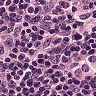
Metastatic tissue present: yes